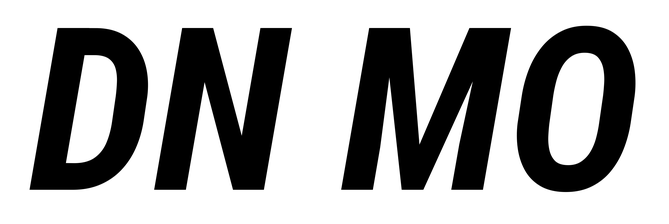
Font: Roboto-Italic_Condensed_Bold_Italic